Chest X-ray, AP view. Patient: 49 years old, sex M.
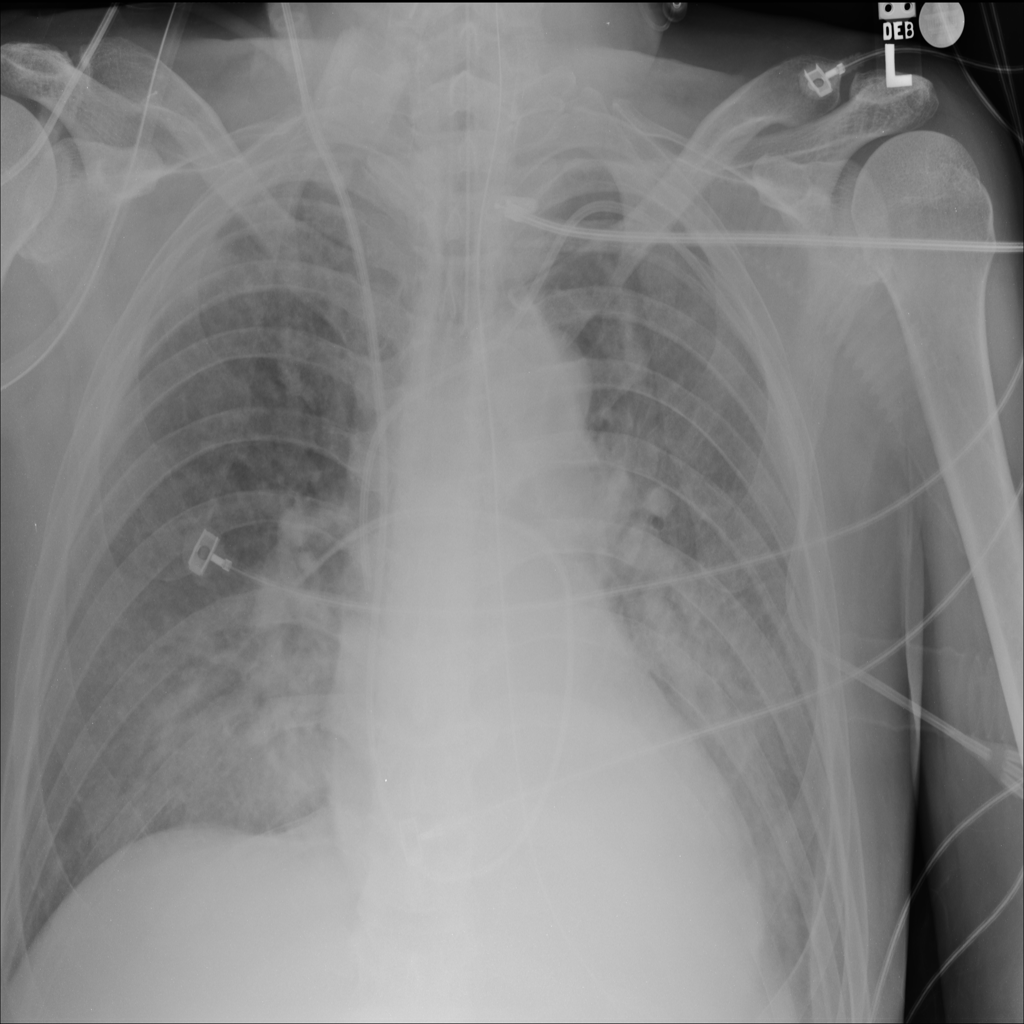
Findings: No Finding